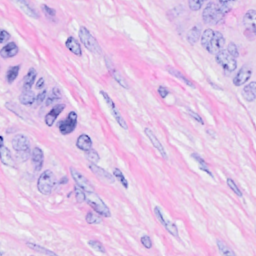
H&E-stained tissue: Breast